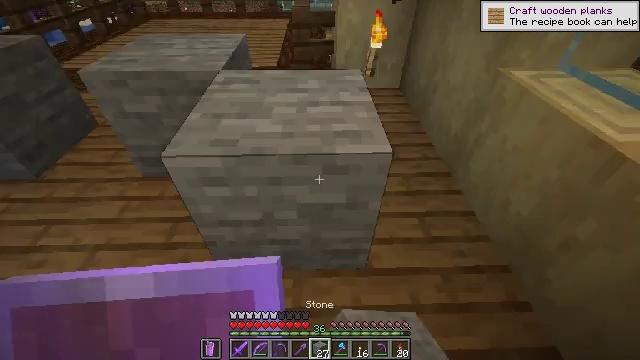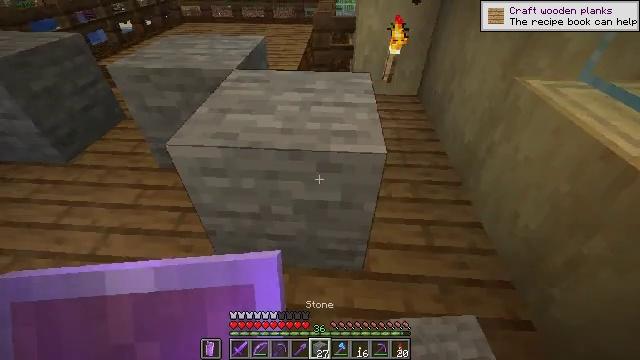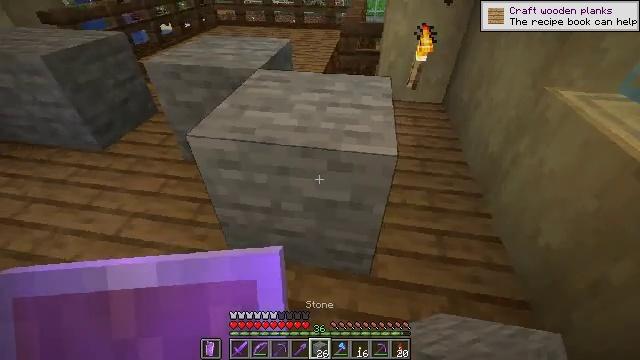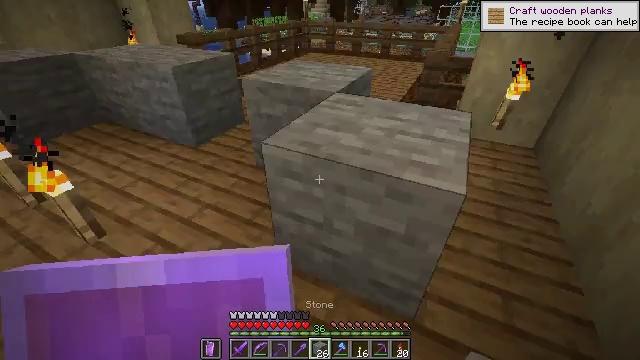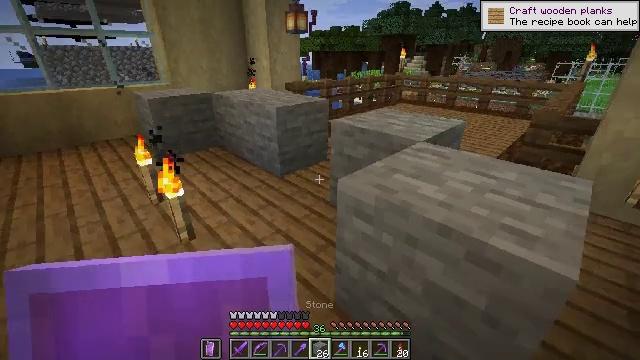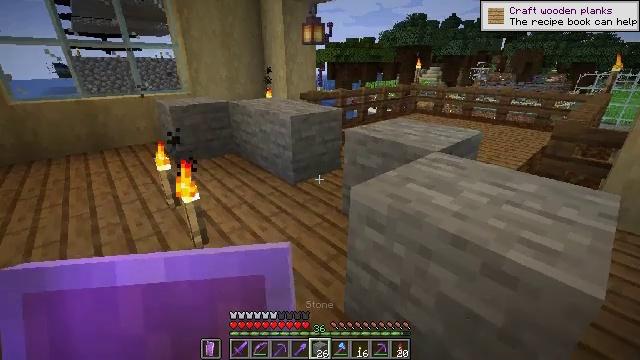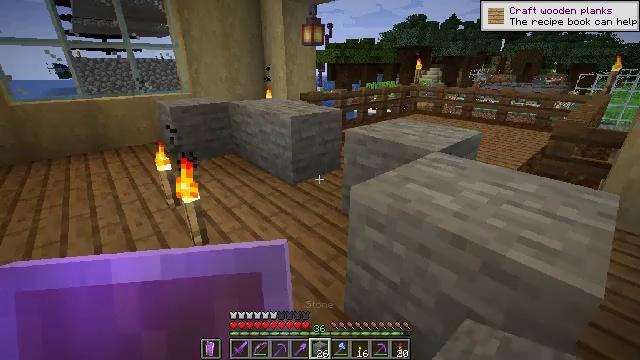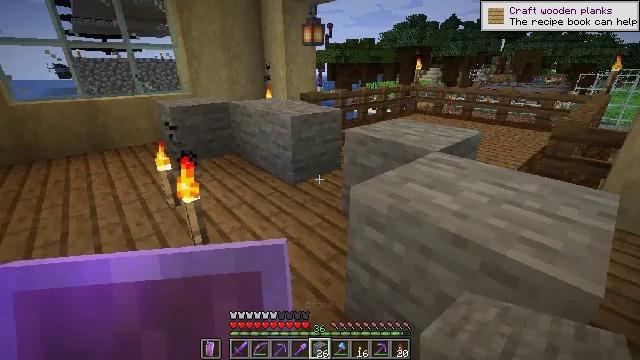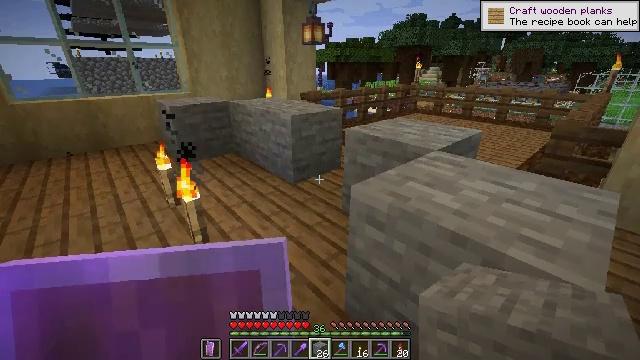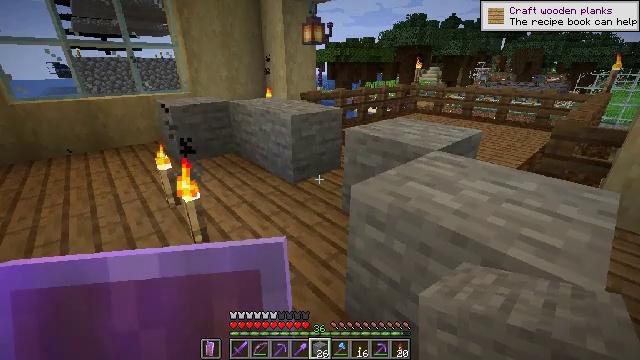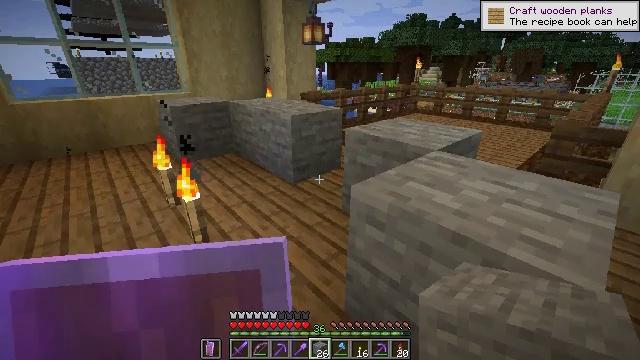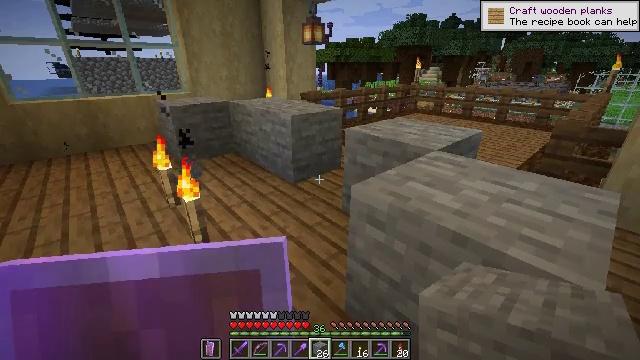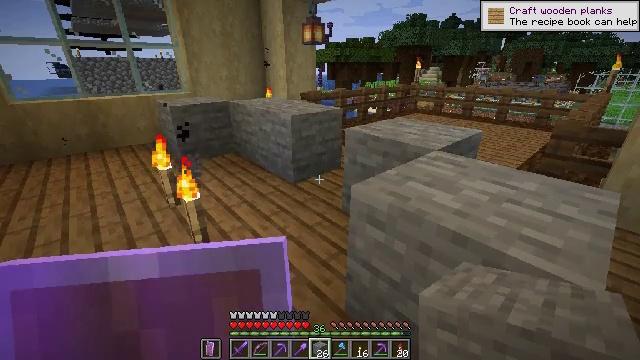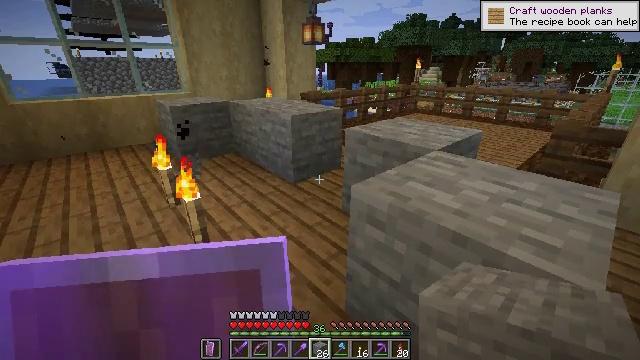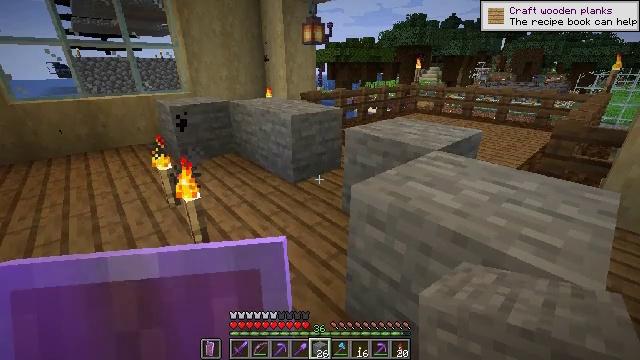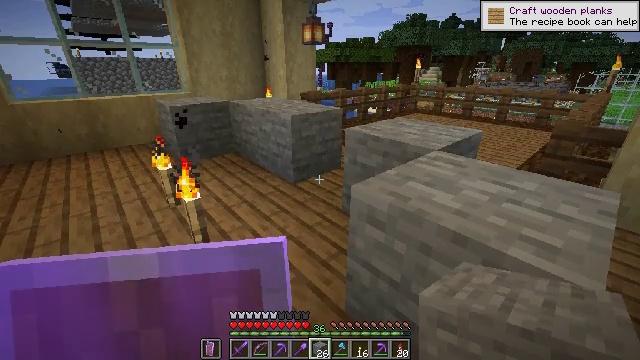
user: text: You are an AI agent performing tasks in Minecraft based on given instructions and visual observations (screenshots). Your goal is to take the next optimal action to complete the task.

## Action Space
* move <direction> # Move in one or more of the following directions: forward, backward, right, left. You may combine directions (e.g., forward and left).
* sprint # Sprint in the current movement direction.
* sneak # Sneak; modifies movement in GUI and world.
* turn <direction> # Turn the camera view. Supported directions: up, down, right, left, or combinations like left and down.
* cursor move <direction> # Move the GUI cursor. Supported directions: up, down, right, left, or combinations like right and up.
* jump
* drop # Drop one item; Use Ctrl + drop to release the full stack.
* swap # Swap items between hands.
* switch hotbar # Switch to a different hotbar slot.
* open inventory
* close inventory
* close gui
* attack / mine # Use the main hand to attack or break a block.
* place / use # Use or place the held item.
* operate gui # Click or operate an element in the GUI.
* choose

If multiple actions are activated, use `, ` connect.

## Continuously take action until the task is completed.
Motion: motion action
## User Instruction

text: Gather stone by using a pickaxe.
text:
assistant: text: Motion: turn left and up
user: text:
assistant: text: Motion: turn left
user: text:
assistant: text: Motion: turn left and up
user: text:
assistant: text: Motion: turn left and up
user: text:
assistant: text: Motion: turn left and up
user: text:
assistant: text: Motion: no_op
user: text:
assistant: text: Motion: no_op
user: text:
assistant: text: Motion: no_op
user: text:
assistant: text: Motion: no_op
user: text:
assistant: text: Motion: no_op
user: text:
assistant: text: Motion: no_op
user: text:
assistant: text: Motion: no_op
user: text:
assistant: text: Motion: no_op
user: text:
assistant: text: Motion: no_op
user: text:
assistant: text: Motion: no_op
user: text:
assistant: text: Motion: no_op
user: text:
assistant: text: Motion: no_op
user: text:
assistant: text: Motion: no_op
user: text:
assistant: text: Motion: no_op
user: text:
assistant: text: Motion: no_op
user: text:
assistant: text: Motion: no_op
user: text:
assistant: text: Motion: no_op
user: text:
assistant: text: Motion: no_op
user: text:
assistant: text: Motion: no_op
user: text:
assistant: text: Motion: no_op
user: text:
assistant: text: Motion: no_op
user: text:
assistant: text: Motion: turn right
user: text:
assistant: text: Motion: no_op
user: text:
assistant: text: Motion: no_op
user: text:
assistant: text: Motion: no_op